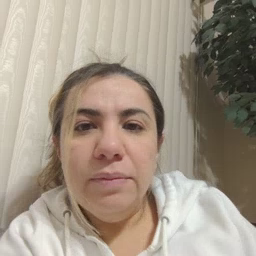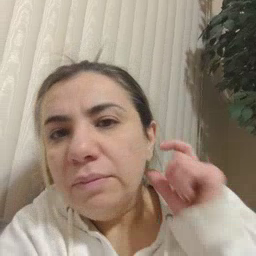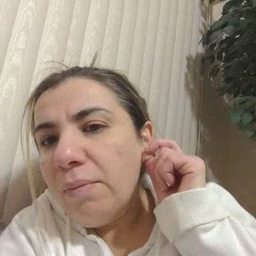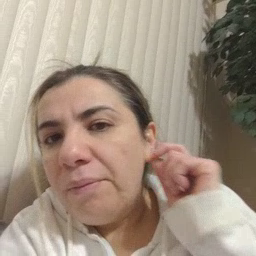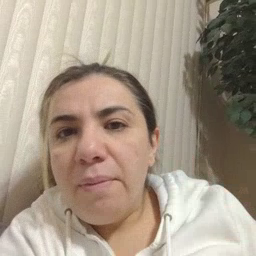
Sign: ear